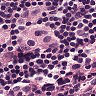
Metastatic tissue present: yes